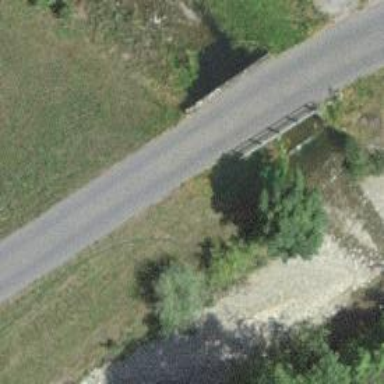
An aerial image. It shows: Tertiary road passing over bridge.